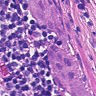
Metastatic tissue present: yes